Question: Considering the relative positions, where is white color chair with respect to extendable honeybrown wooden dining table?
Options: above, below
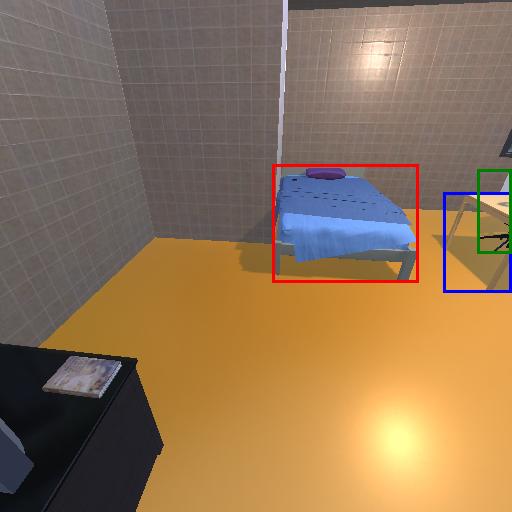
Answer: above